Question: I am changing the Android ActionBar color by creating my own style and applying through the manifest. but when I am running on the Emulator, the ActionBar as well as the screen itself is changing the color. See the image:

I tried to search answer for this problem but got no solution. Here is the :
'''
<?xml version="1.0" encoding="utf-8"?>
<manifest xmlns:android="http://schemas.android.com/apk/res/android"
package="com.example.actionbartestapp"
android:versionCode="1"
android:versionName="1.0" >
<uses-sdk
android:minSdkVersion="11"
android:targetSdkVersion="18" />
<application
android:allowBackup="true"
android:icon="@drawable/ic_launcher"
android:label="@string/app_name"
android:theme="@style/MyActionBar" >
<activity
android:name="com.example.actionbartestapp.MainActivity"
android:label="@string/app_name" >
<intent-filter>
<action android:name="android.intent.action.MAIN" />
<category android:name="android.intent.category.LAUNCHER" />
</intent-filter>
</activity>
</application>
</manifest>
'''
And here is the file:
'''
<resources>
<!--
Base application theme, dependent on API level. This theme is replaced
by AppBaseTheme from res/values-vXX/styles.xml on newer devices.
-->
<style name="AppBaseTheme" parent="android:Theme.Light">
<!--
Theme customizations available in newer API levels can go in
res/values-vXX/styles.xml, while customizations related to
backward-compatibility can go here.
-->
</style>
<!-- Application theme. -->
<style name="AppTheme" parent="AppBaseTheme">
<!-- All customizations that are NOT specific to a particular API-level can go here. -->
</style>
<style name="MyActionBar" parent="@android:style/Widget.Holo.Light.ActionBar">
<item name="android:background">@color/SmugeBlue</item>
</style>
</resources>
'''
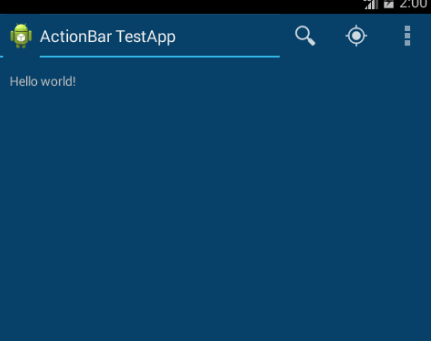
Answer: In your code you have
'''
parent="android:Theme.Light
'''
Notice the change in my code
'''
parent="@android:style/Theme.Holo.Light"
'''
Also notice '<item name="android:actionBarStyle"'
'''
<item name="android:actionBarStyle">@style/MyActionBar</item> // for action bar only
'''
Instead you had
'''
<item name="android:background">@color/SmugeBlue</item> // so it changes background for entire screen
'''
Have the below in respective res/values/styles.xml
'''
<style name="MyTheme" parent="@android:style/Theme.Holo.Light">
<item name="android:actionBarStyle">@style/MyActionBar</item>
</style>
<style name="MyActionBar" parent="@android:style/Widget.Holo.Light.ActionBar">
<item name="android:background">#FF9D21</item> // change to blue color
</style>
'''
and in manifest
'''
android:theme="@style/MyTheme"
'''
You can see a example with snapshot although the question answered about overflow menu icon it does show that the actionbar color is changed
<URL>
For further styling
<URL>